Platform: macOS
Application: Arc Browser
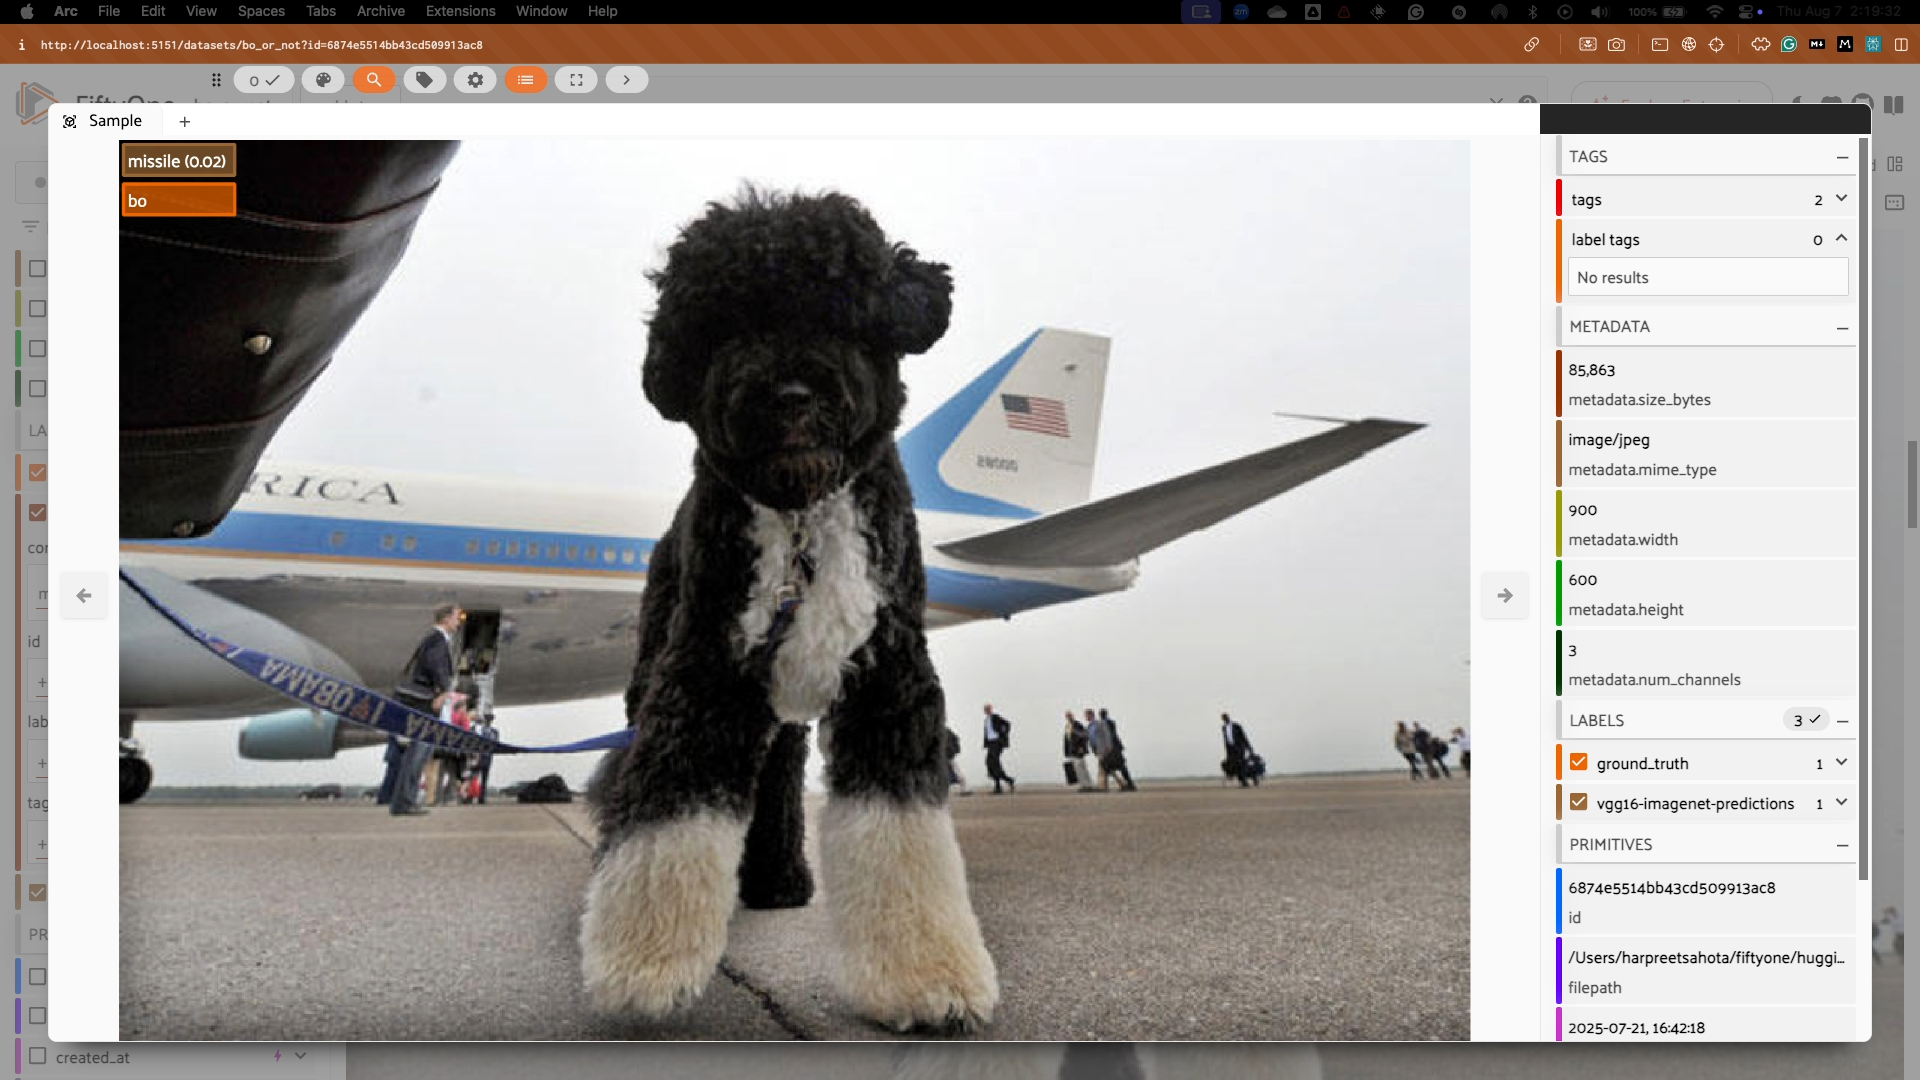
task_description: Clear the labels from being shown on this sample
action_type: click
element_info: Icon
steps_since_start: 1